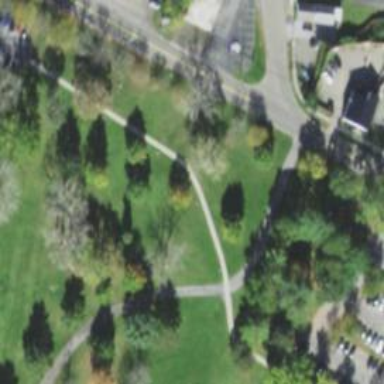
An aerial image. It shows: Disc golf basket.